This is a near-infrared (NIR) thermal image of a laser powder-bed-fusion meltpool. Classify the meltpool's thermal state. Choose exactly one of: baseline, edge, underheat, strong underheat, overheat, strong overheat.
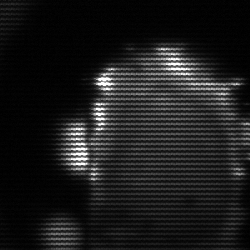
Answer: baseline